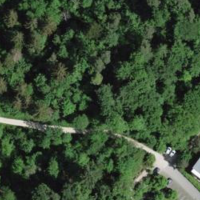
EUNIS habitat code: 41
Species observed at this site:
Lamium galeobdolon